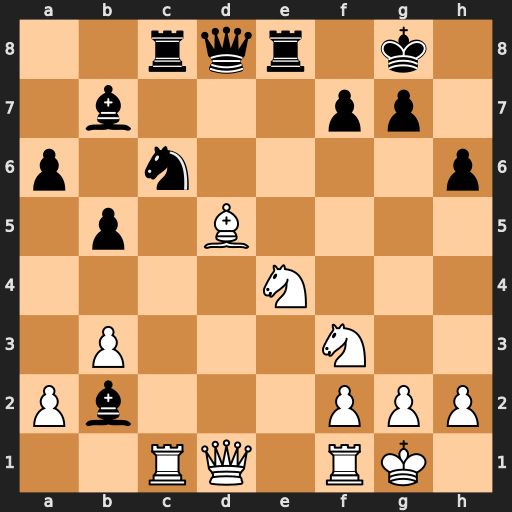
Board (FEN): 2rqr1k1/1b3pp1/p1n4p/1p1B4/4N3/1P3N2/Pb3PPP/2RQ1RK1
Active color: w
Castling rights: -
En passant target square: -
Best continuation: Nd6 Qxd6 Bxf7+ Kxf7 Qxd6